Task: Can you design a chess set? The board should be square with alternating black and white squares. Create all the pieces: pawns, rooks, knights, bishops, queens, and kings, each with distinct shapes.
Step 2682:
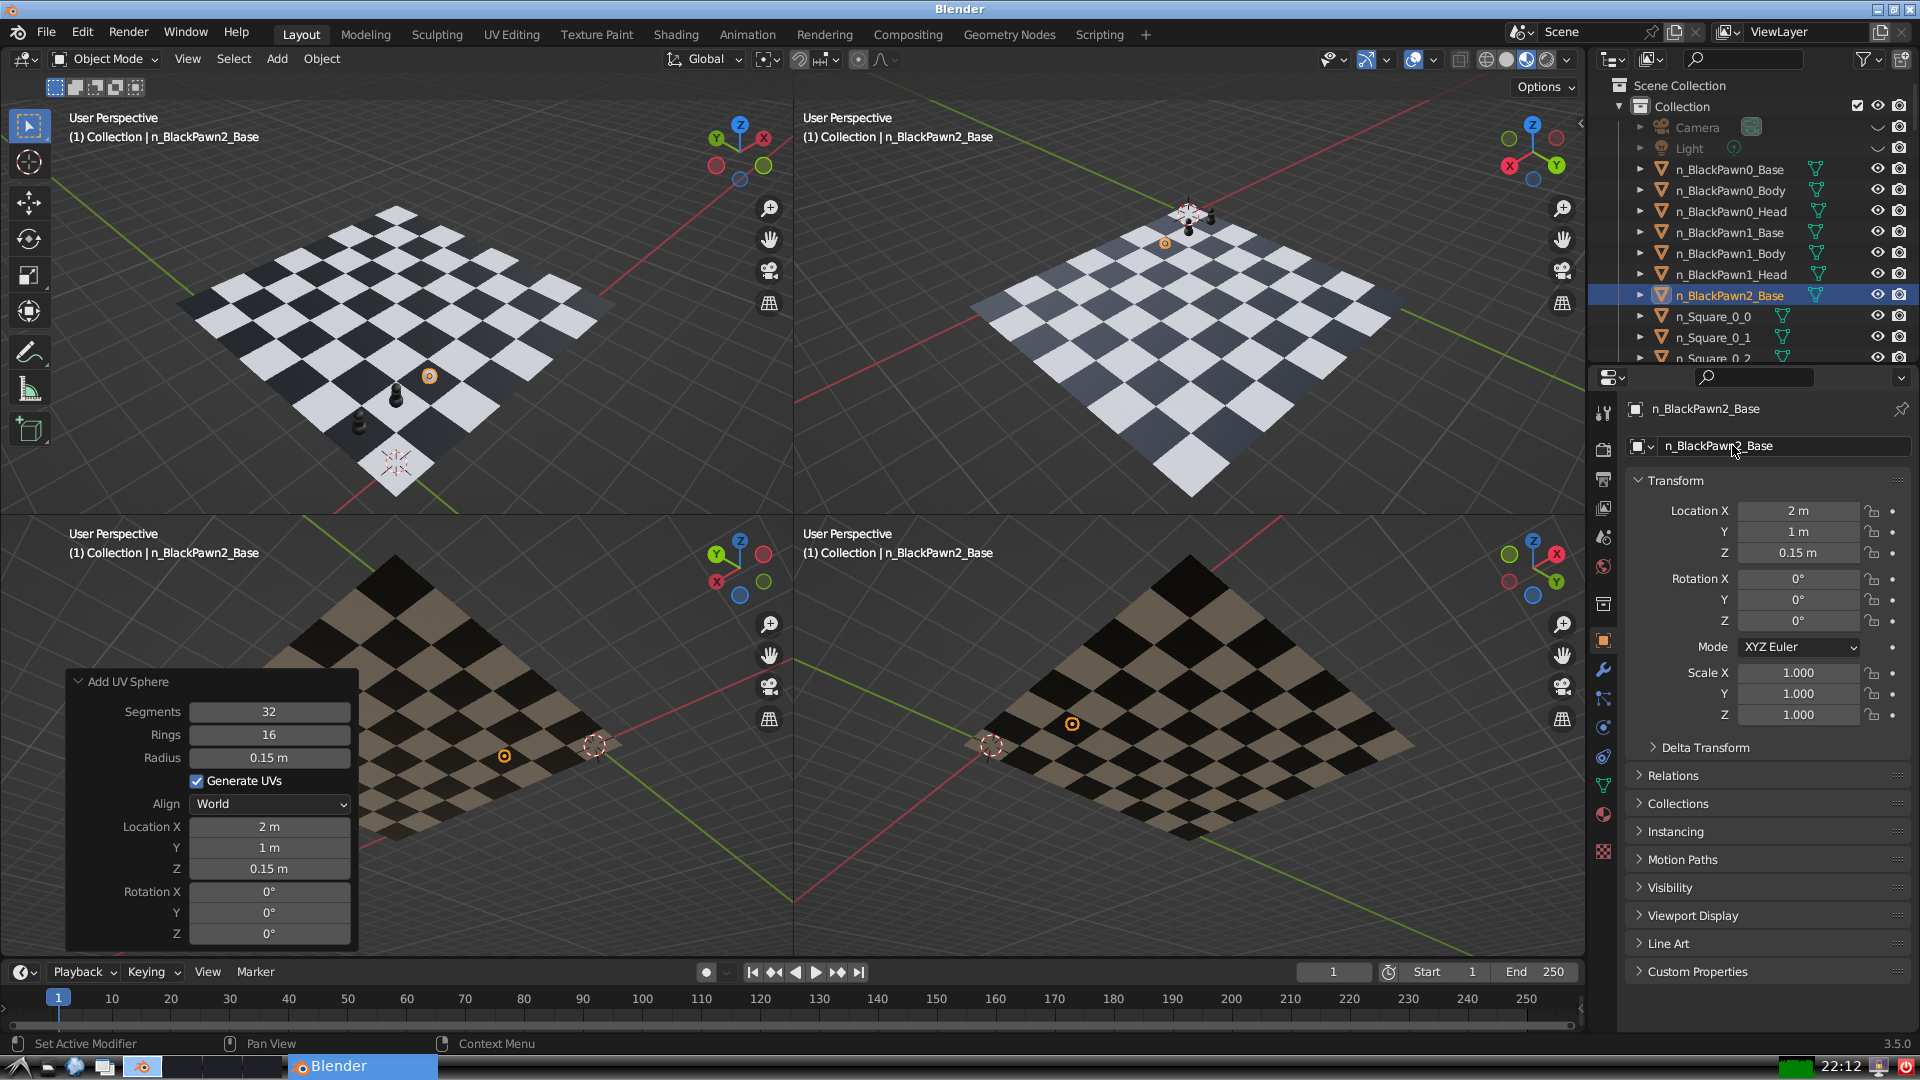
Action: {"mouse_move": [1603, 815]}